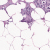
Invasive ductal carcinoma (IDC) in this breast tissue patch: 1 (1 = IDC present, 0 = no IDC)